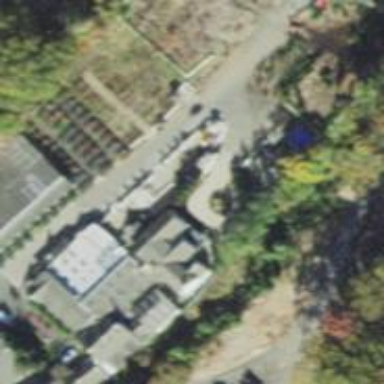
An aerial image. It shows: Part of building is shown in the image.